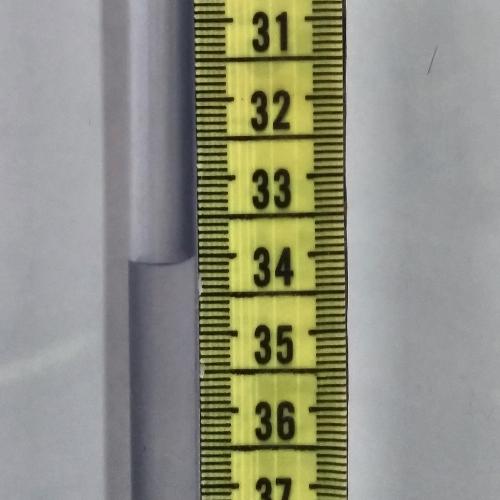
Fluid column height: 34.1 cm